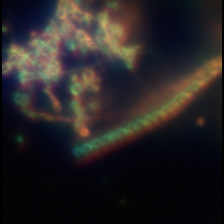
Taxon: Asterionellopsis
Group: Diatoms